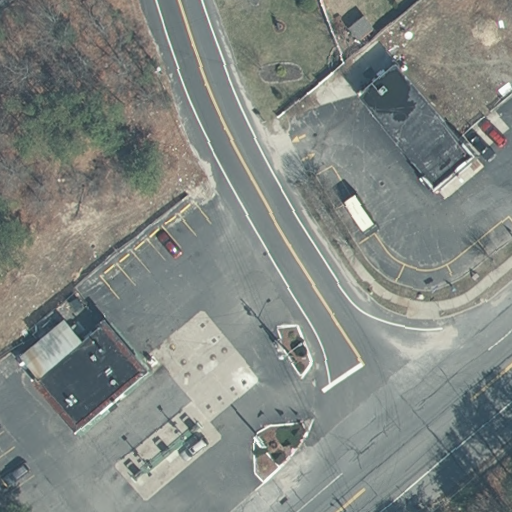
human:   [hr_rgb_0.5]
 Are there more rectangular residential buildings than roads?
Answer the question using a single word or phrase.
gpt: no

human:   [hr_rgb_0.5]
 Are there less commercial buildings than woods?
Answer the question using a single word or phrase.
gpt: no

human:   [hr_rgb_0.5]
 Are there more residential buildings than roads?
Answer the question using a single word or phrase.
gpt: no

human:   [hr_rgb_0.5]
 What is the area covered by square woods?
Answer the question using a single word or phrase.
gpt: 0m2

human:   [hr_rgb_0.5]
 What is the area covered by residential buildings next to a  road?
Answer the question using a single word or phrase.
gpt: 0m2

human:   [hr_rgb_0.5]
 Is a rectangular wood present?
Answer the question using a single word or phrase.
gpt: yes

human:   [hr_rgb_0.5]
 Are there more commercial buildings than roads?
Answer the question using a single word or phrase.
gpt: no

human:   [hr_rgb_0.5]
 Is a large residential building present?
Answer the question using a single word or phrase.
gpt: no

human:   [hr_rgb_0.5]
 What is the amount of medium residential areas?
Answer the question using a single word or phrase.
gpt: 0

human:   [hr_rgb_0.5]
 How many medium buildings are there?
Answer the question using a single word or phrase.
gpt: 1

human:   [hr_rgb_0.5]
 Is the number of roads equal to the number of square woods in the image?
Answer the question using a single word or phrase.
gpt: no

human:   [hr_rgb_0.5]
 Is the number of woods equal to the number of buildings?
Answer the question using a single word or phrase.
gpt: no

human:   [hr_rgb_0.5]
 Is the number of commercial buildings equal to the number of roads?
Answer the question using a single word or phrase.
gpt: yes

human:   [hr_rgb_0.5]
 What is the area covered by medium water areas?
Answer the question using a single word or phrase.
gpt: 0m2

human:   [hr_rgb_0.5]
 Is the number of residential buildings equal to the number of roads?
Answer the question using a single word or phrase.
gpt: no

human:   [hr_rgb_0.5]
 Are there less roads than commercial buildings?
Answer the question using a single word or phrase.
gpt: no

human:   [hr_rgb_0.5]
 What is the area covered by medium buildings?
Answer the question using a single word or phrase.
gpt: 236m2

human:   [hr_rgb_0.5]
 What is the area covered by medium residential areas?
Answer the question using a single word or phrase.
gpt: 0m2

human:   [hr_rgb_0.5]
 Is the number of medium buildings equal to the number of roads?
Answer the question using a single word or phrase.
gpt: no

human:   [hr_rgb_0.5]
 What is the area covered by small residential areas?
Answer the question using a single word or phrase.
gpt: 0m2

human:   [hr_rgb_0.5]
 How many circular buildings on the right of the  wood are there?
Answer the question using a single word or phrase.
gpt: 0

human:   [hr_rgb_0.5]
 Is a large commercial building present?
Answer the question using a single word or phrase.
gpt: no

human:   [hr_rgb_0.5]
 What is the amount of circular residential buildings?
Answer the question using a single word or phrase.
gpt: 0

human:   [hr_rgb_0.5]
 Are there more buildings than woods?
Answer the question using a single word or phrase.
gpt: yes

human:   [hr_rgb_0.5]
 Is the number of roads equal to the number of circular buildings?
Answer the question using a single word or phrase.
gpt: no

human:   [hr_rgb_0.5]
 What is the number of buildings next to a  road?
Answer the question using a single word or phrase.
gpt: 2

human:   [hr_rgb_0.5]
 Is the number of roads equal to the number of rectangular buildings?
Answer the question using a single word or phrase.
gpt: yes

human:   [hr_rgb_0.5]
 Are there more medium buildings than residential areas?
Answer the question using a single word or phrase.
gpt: no

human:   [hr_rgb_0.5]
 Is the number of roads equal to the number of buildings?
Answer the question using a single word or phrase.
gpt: yes

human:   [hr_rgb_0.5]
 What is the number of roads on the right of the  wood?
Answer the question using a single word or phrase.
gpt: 0

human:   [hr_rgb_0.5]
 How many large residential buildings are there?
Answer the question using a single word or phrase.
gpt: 0

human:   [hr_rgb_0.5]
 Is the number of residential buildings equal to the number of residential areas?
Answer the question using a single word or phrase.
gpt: no

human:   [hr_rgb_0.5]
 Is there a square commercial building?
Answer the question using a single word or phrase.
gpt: no

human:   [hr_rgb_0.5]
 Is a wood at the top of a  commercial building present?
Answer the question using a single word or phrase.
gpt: yes

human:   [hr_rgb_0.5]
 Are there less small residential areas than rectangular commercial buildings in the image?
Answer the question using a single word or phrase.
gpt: yes

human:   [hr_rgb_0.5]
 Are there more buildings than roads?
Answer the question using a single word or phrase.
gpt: no